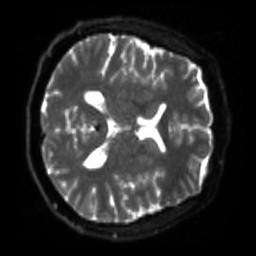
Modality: sbref
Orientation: axial
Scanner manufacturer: siemens
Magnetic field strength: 3 T
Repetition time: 4 s
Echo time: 0.0594 s